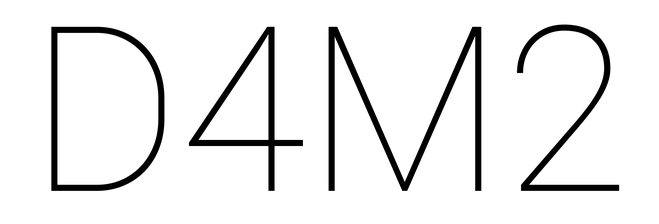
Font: Roboto_Thin